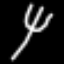
Label: fork